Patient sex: F
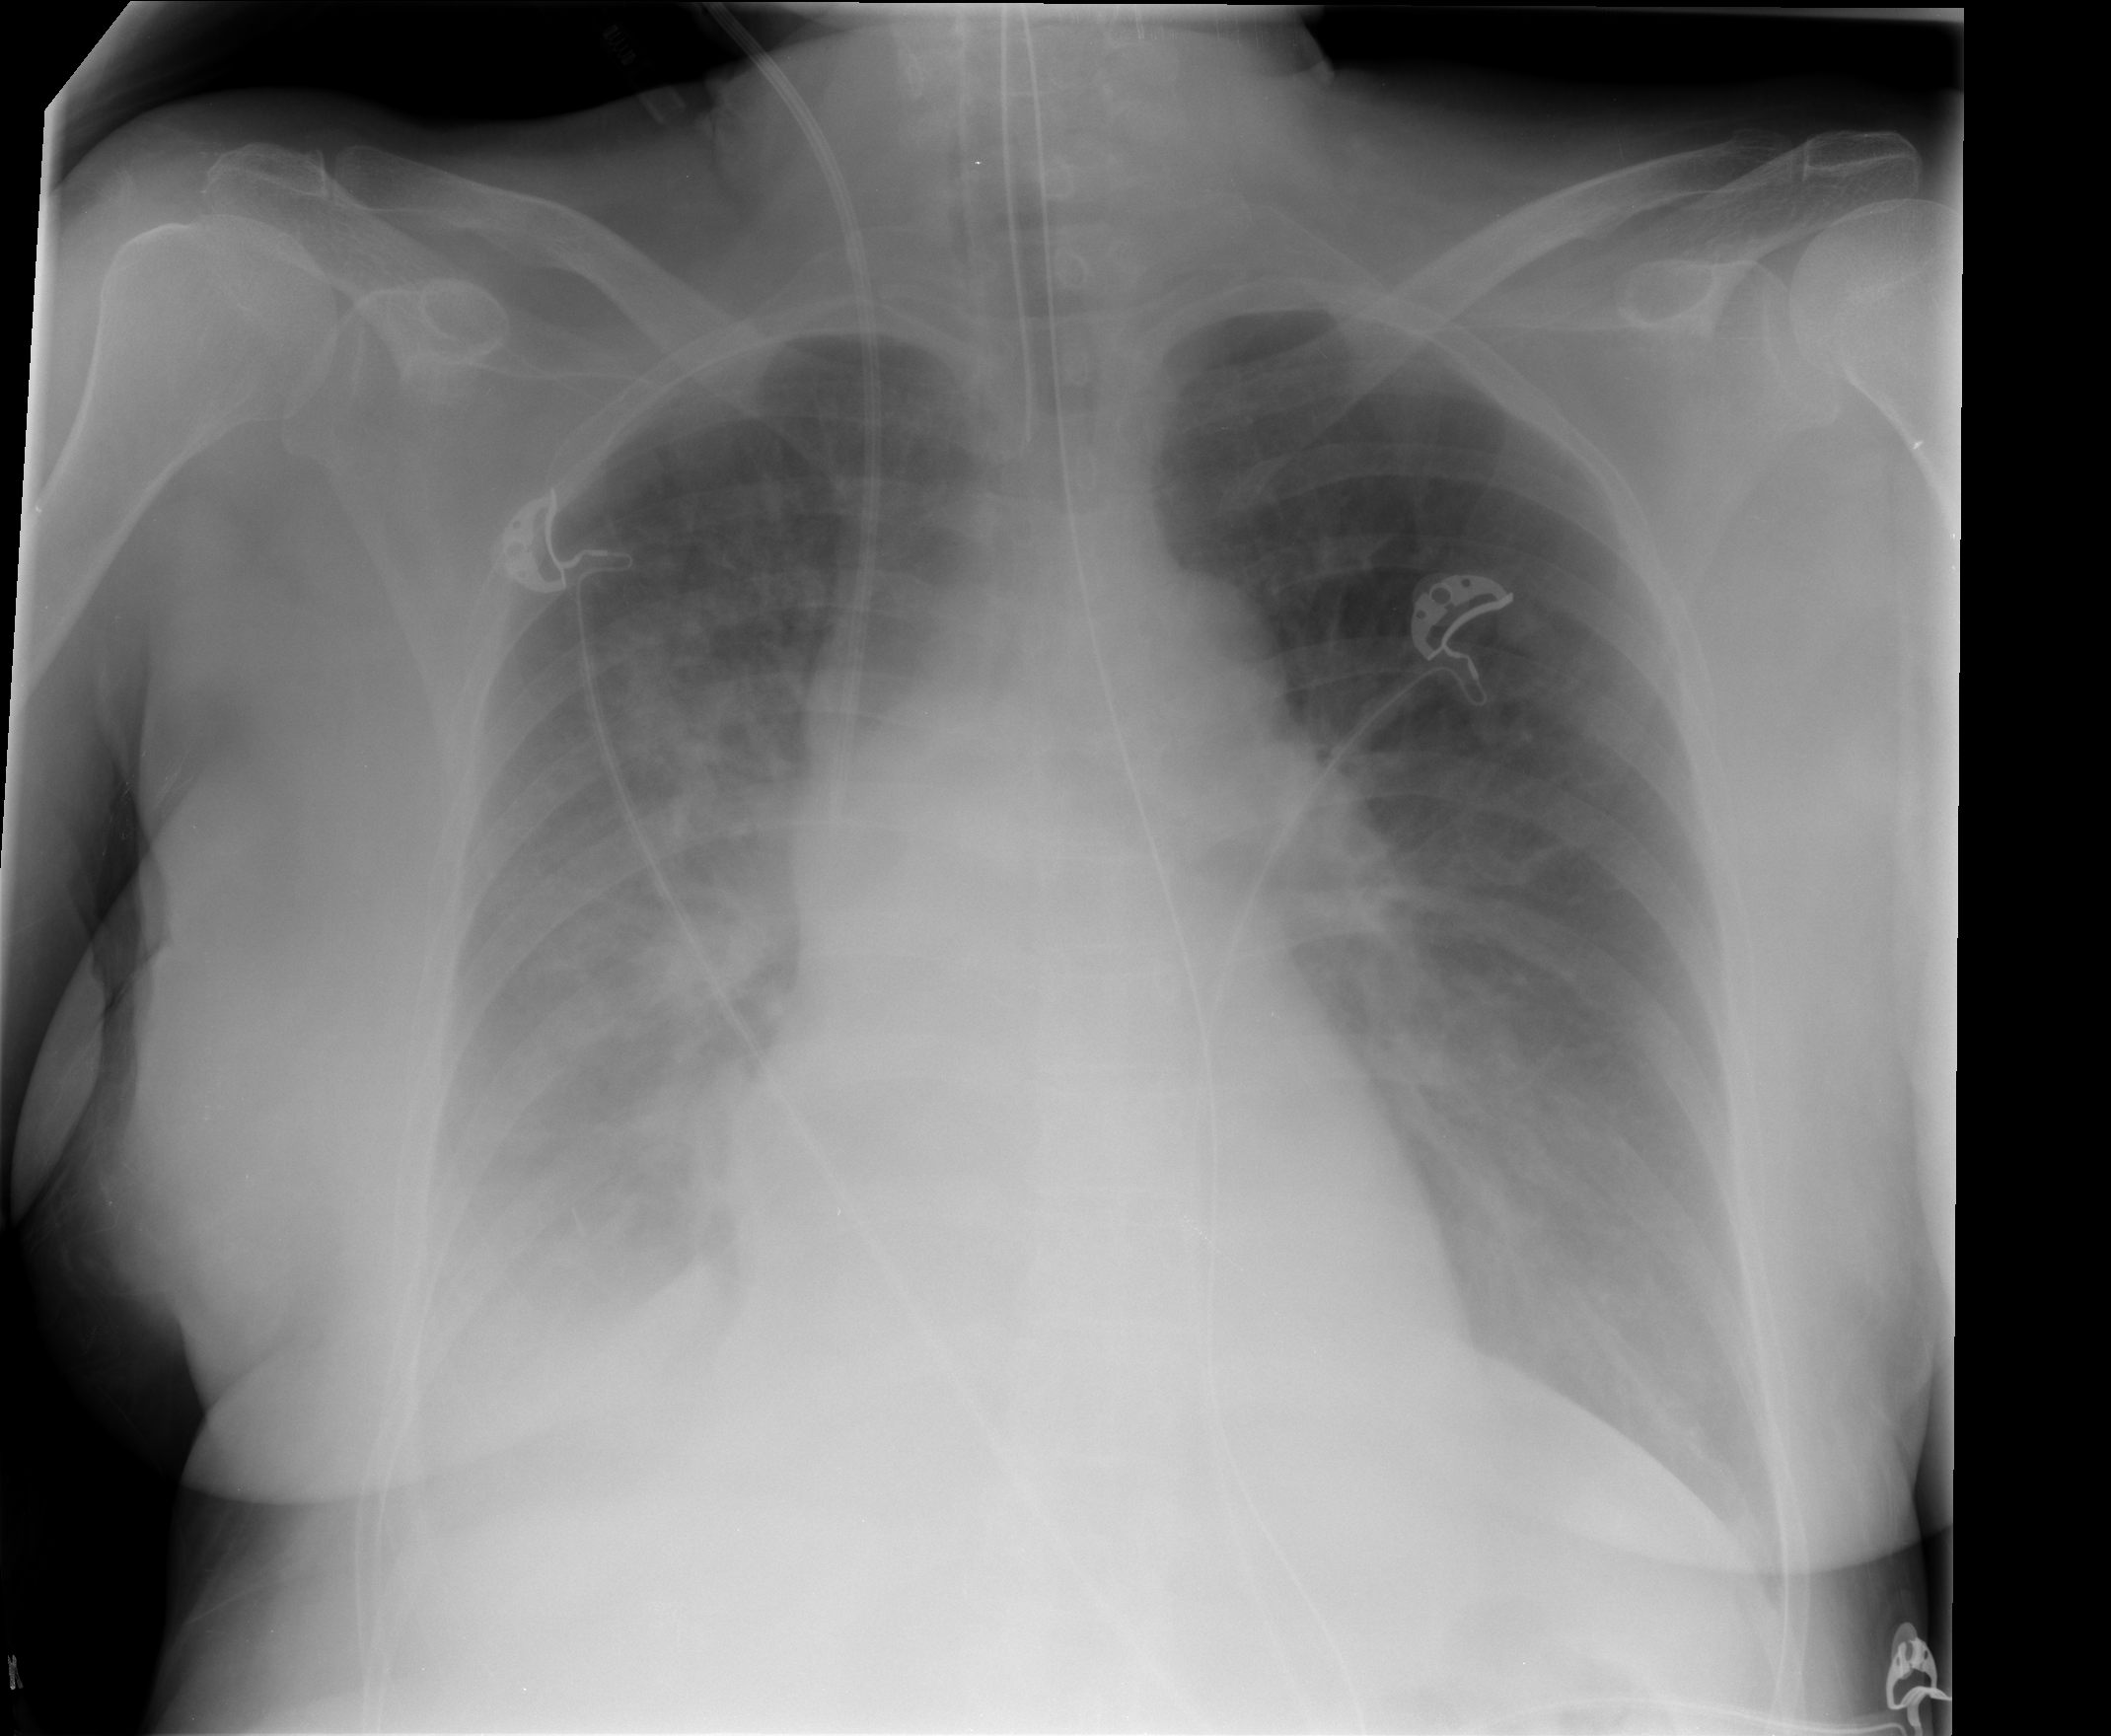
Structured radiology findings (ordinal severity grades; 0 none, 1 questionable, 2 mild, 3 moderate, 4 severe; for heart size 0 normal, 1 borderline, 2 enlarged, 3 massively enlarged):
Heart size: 0
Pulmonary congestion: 3
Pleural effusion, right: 2
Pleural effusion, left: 2
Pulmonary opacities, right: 3
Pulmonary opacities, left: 3
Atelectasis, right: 2
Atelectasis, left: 2